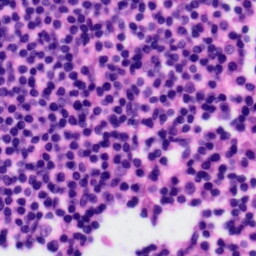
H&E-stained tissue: Tonsil